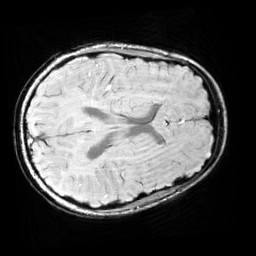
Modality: SWI
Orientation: axial
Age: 11
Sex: male
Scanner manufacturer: siemens
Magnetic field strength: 3 T
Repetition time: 0.027 s
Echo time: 0.02 s